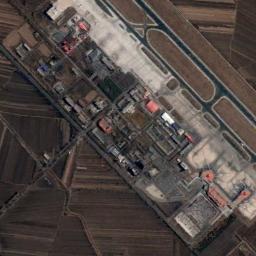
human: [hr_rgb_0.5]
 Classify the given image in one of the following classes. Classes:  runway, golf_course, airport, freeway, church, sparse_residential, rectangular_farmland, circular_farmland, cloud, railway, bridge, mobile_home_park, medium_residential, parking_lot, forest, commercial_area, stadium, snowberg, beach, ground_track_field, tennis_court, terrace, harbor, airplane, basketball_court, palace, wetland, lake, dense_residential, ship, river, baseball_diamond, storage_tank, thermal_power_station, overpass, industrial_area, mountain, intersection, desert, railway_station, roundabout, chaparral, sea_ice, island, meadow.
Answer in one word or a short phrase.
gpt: airport